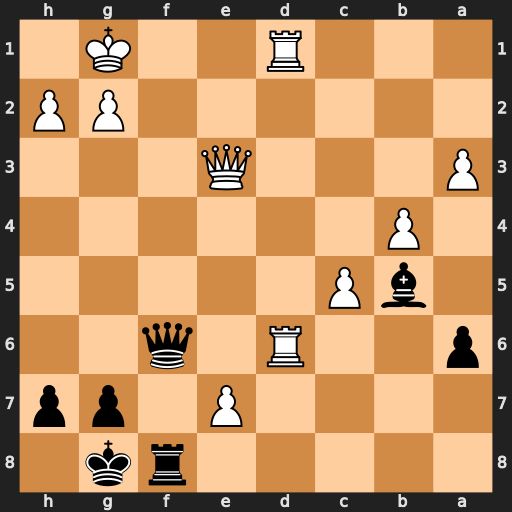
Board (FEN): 5rk1/4P1pp/p2R1q2/1bP5/1P6/P3Q3/6PP/3R2K1
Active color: b
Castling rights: -
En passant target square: -
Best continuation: Qf1+ Rxf1 Rxf1#